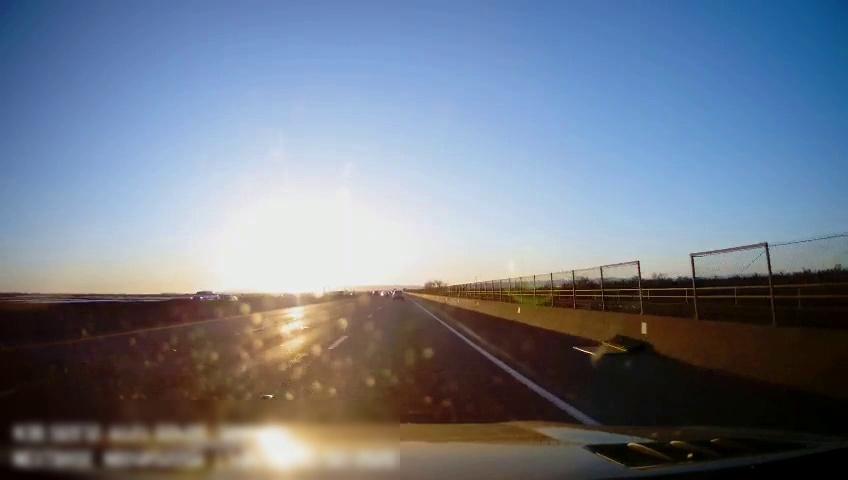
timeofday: Day
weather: Sunny
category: Drivable Space
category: Vehicles | SUV
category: Vehicles | Truck
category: Vehicles | Car
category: Lanes | Alternate Lane
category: Lanes | Current Lane
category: Lanes | Current Lane
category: Lanes | Alternate Lane